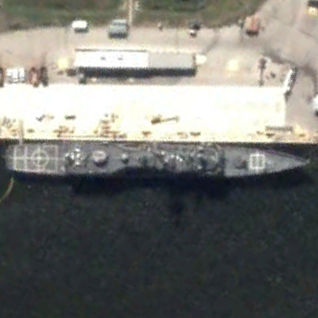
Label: cruiser